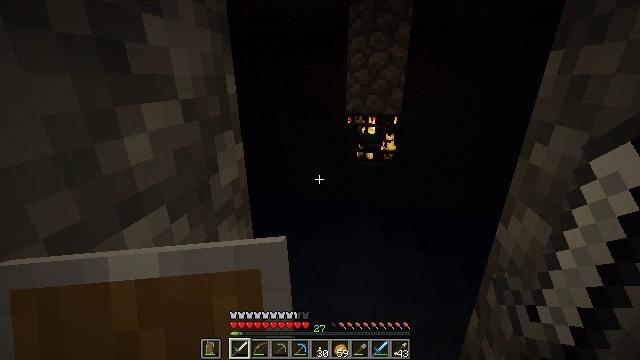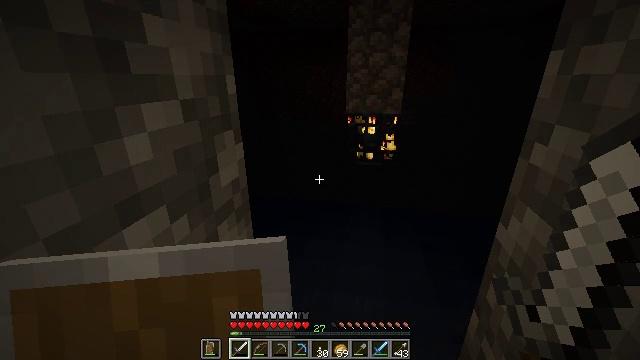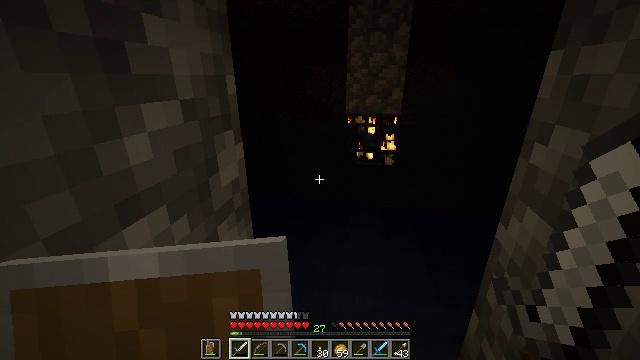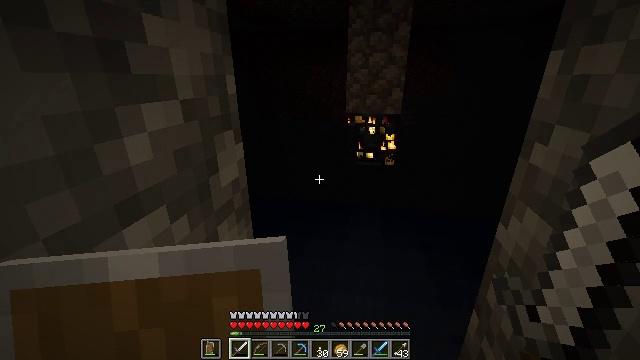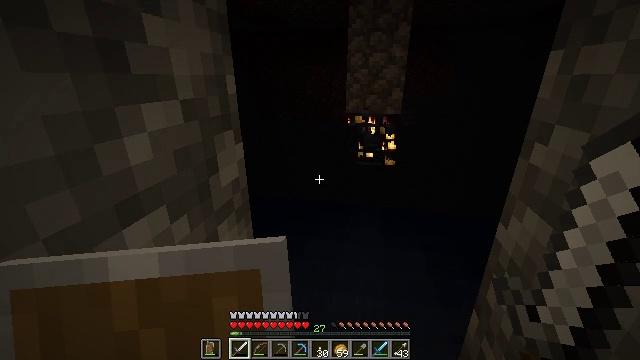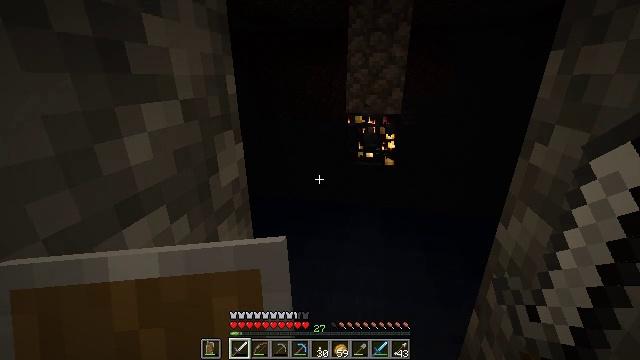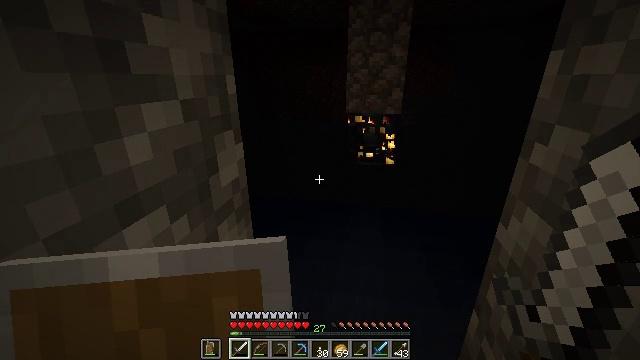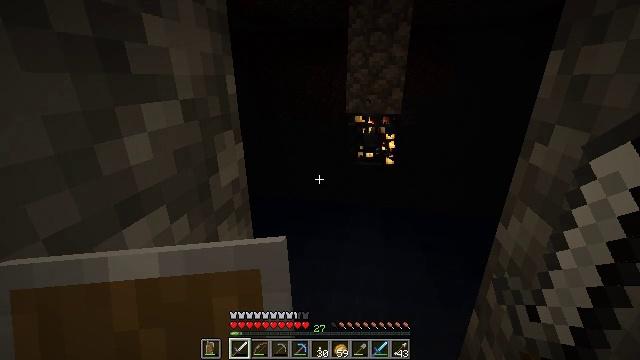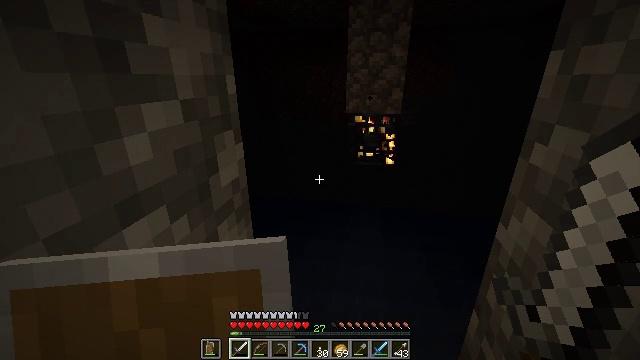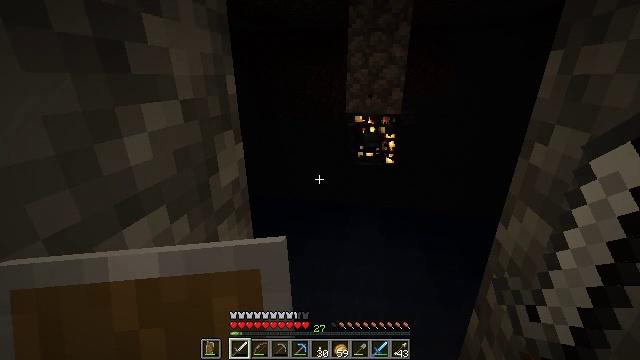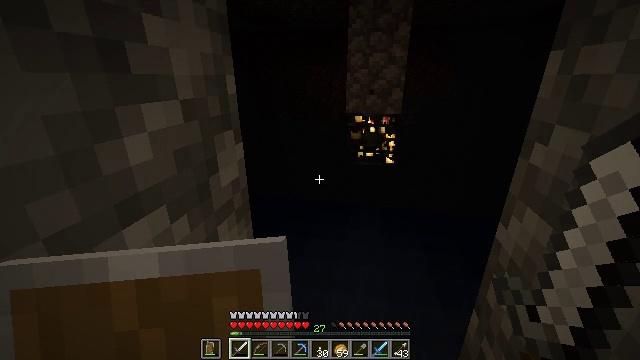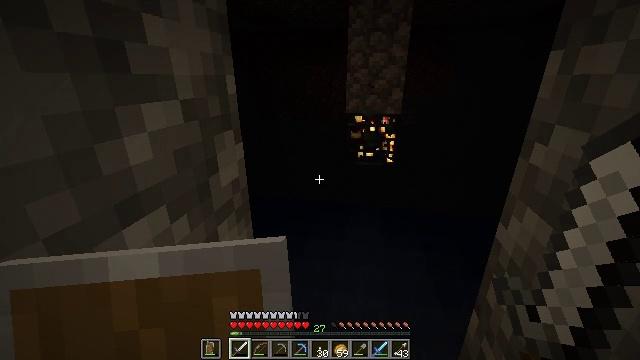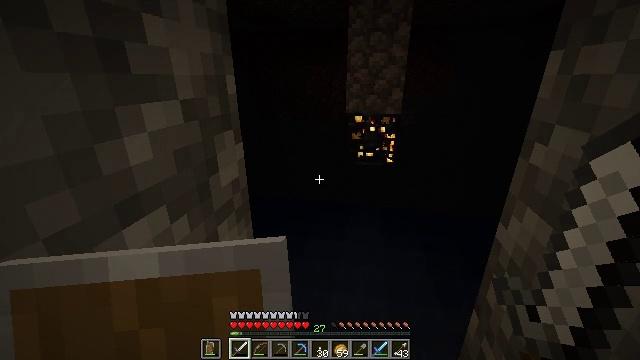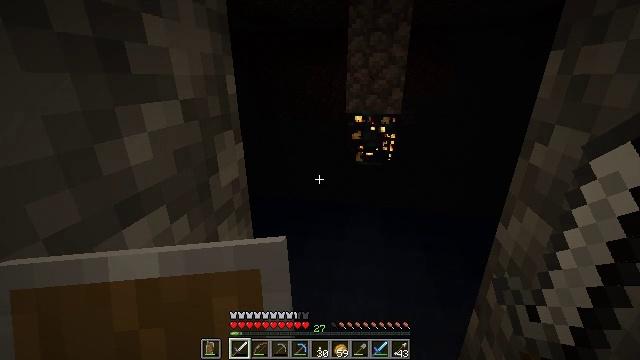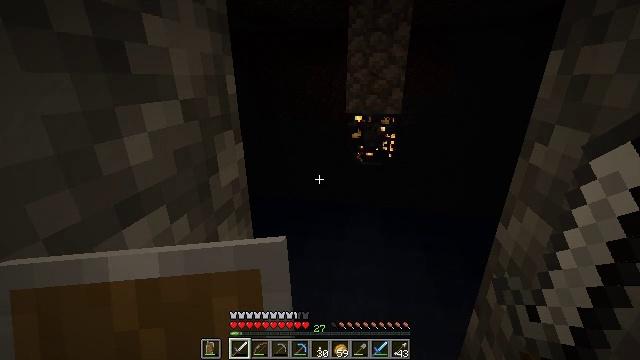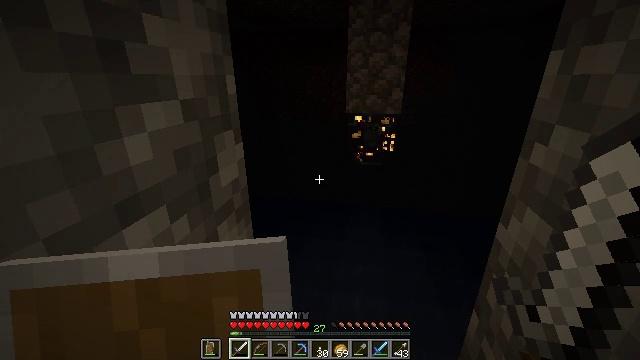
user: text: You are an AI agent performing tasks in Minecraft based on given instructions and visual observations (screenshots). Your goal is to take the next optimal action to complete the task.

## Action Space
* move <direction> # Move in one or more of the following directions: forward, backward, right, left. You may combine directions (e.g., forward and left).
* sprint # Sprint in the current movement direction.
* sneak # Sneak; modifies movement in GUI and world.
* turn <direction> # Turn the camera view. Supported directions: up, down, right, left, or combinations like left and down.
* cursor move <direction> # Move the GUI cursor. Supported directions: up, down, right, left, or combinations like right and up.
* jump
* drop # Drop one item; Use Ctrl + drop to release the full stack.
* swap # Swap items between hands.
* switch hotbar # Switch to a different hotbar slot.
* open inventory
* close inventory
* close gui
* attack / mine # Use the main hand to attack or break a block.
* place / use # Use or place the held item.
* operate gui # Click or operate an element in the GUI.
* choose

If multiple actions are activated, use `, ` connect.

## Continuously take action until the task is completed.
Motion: motion action
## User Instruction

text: Remove an iron sword from the inventory.
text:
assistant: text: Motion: no_op
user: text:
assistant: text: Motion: no_op
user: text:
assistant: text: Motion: no_op
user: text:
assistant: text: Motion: no_op
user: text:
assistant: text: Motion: no_op
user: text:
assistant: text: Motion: no_op
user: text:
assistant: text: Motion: no_op
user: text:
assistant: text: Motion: no_op
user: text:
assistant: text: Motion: no_op
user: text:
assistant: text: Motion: no_op
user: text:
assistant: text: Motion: no_op
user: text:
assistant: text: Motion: no_op
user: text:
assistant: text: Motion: no_op
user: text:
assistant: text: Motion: no_op
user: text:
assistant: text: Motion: no_op
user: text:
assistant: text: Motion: no_op
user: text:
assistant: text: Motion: no_op
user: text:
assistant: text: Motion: no_op
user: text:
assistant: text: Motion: no_op
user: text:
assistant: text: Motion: no_op
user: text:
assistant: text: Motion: no_op
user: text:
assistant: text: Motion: no_op
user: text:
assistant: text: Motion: no_op
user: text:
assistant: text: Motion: no_op
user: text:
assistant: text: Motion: no_op
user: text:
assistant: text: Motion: no_op
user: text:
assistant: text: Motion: no_op
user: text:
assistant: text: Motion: no_op
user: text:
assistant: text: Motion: no_op
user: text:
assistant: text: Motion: no_op